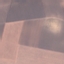
Land use / land cover: AnnualCrop